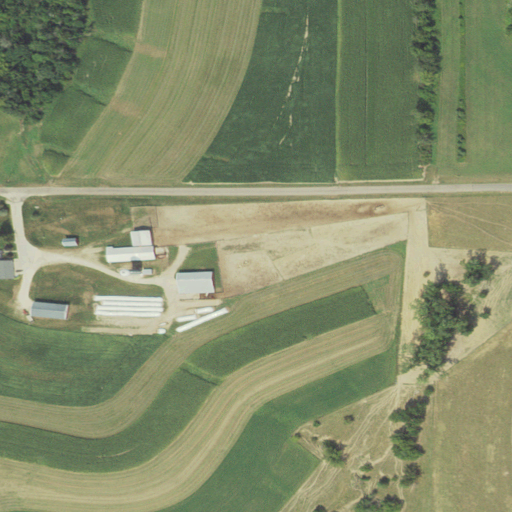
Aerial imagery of ridge(s) in Wisconsin named North Ridge containing cultivated crops, pasture, open development, low intensity development, and deciduous forest